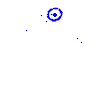
Particle: kaon